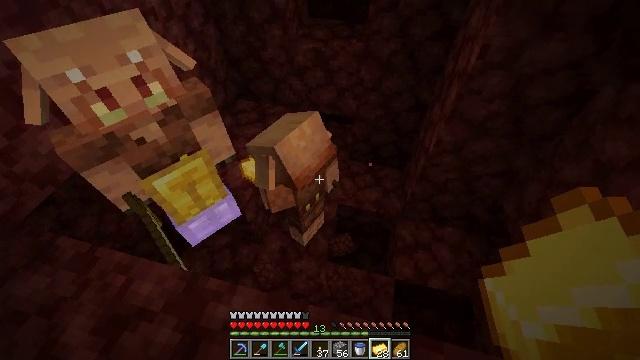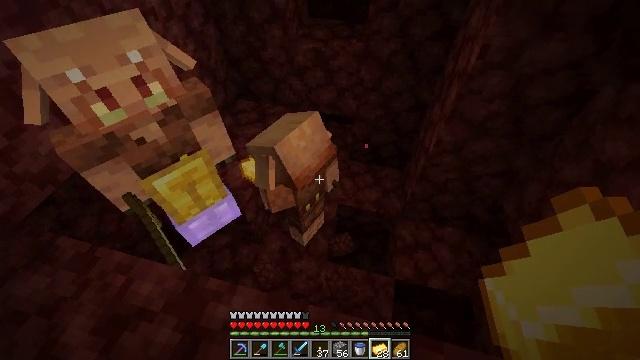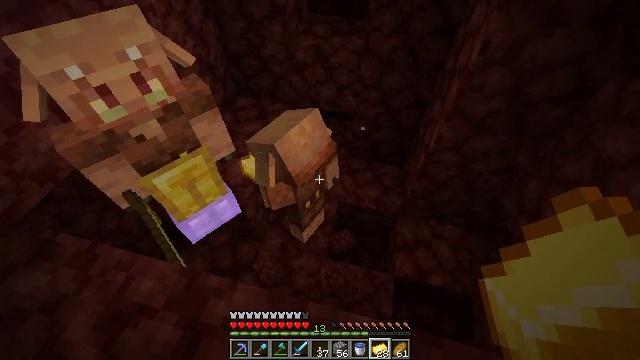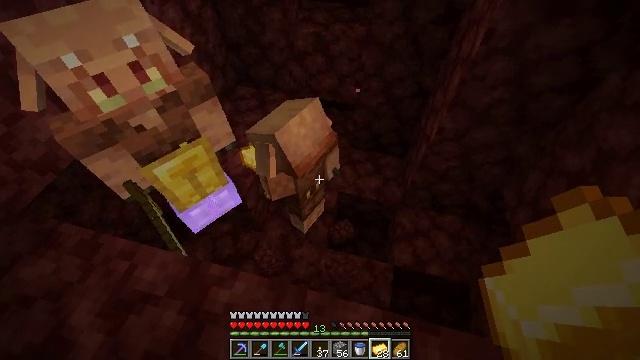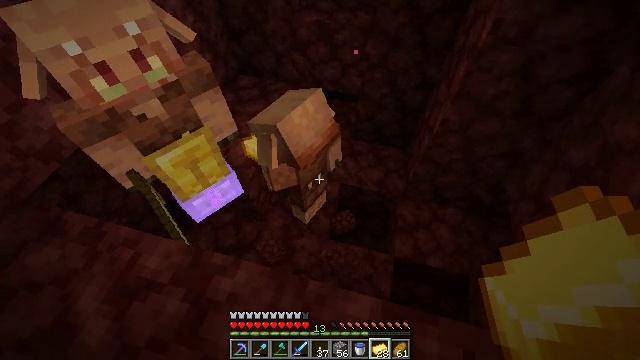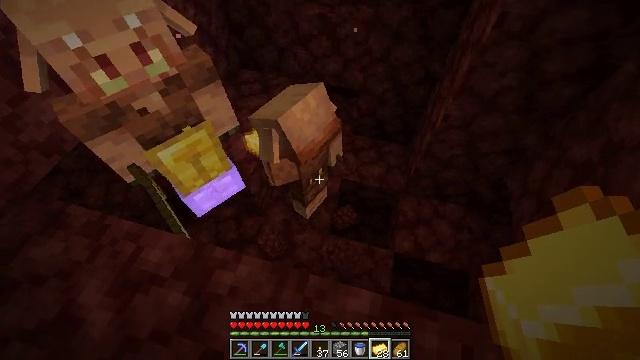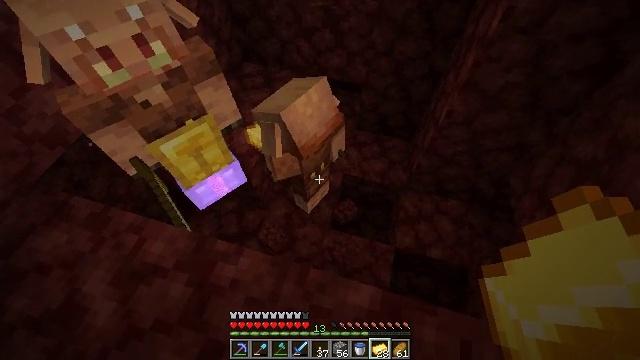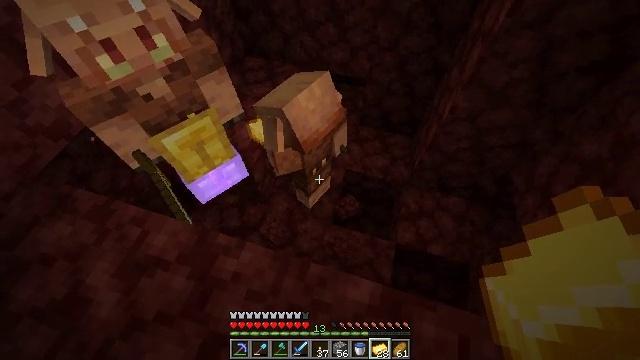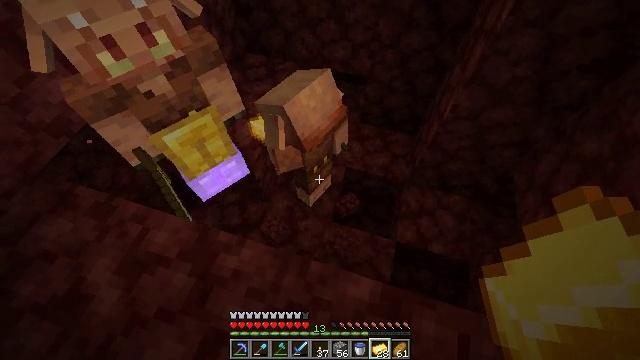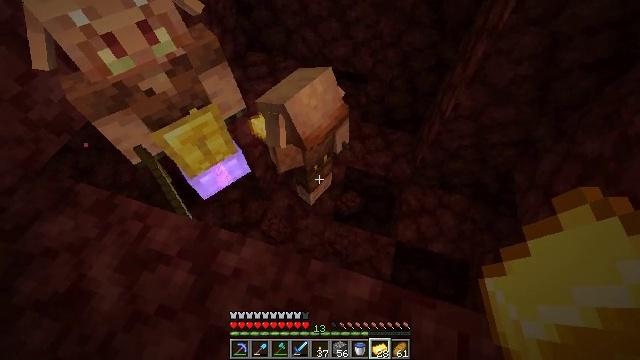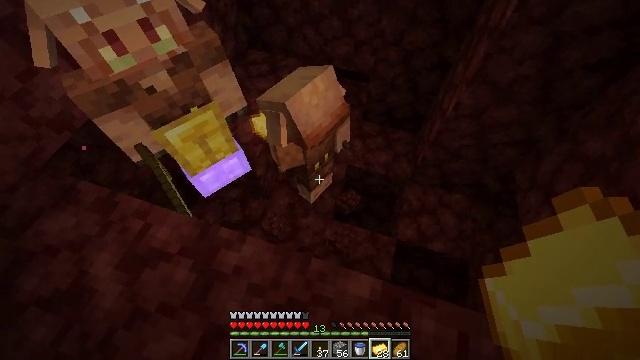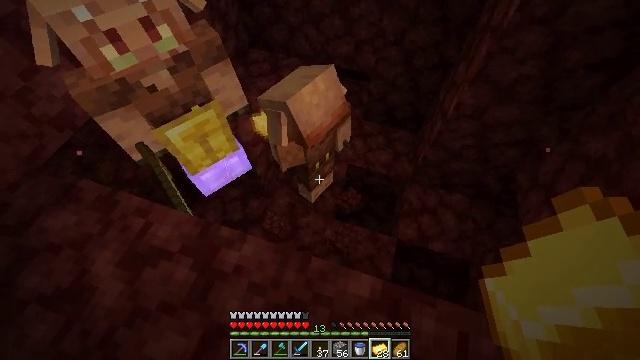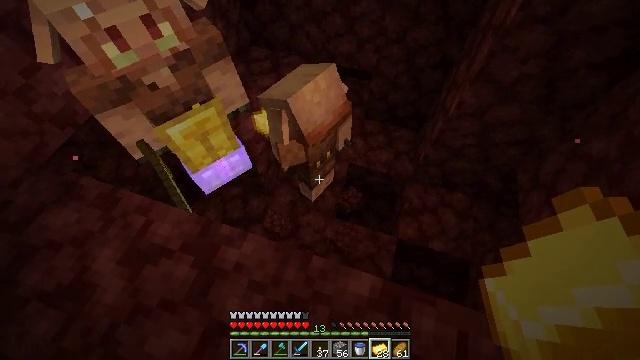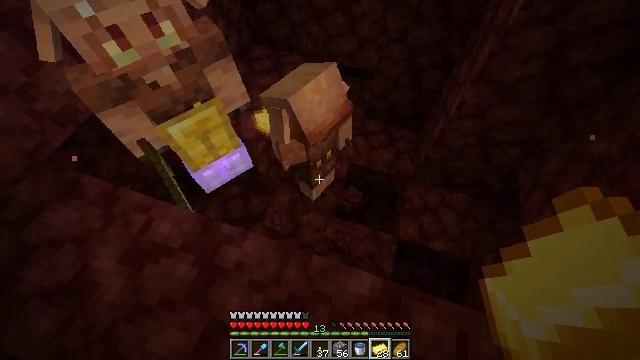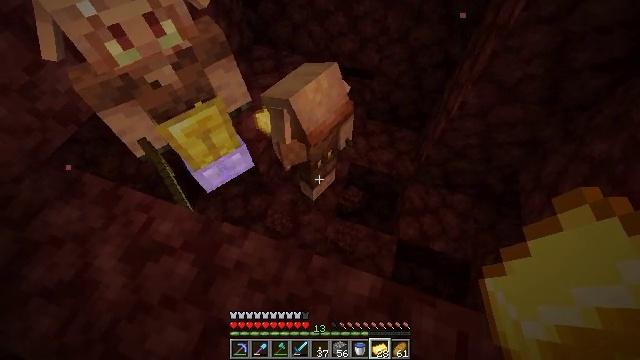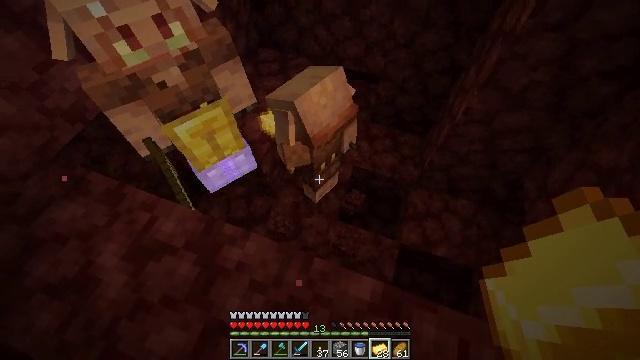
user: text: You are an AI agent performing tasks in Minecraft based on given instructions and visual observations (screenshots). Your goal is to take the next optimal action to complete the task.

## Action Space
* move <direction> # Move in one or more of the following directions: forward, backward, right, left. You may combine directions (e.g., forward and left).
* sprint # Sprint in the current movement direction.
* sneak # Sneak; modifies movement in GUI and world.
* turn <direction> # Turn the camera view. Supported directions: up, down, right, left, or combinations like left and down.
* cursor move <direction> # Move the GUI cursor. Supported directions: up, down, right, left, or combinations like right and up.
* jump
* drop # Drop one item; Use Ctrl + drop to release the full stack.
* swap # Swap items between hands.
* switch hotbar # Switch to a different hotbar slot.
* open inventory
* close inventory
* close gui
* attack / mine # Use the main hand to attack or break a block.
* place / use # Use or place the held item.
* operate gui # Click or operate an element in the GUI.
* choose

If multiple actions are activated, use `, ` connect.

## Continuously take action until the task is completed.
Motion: motion action
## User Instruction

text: Drop a gold ingot.
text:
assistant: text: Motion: no_op
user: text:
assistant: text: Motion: no_op
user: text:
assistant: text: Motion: turn down
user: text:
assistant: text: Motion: turn down
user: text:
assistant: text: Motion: turn down
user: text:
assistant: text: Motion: turn down
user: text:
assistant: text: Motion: turn down
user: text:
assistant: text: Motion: no_op
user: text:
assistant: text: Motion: no_op
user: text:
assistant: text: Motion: no_op
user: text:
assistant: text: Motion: no_op
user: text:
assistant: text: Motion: no_op
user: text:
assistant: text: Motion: no_op
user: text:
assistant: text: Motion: no_op
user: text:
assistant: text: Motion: turn left
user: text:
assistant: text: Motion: turn left and up
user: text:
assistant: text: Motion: turn left and up
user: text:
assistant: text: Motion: turn left and up
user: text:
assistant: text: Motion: turn up
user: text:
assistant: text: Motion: turn up
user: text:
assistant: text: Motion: turn up
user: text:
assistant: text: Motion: turn up
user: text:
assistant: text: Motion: turn up
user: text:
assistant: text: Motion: turn up
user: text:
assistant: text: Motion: no_op
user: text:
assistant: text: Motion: no_op
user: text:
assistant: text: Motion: turn up
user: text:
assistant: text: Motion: no_op
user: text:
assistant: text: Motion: no_op
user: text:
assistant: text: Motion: no_op